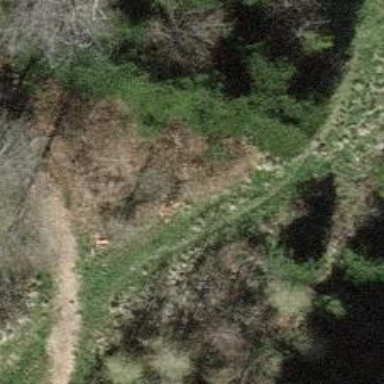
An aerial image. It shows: Unpaved path.